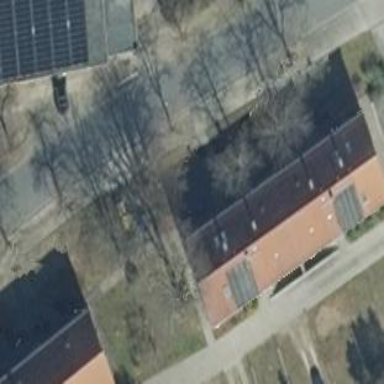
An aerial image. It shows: Gabled roof on building that houses apartments.